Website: crate-barrel
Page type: cart
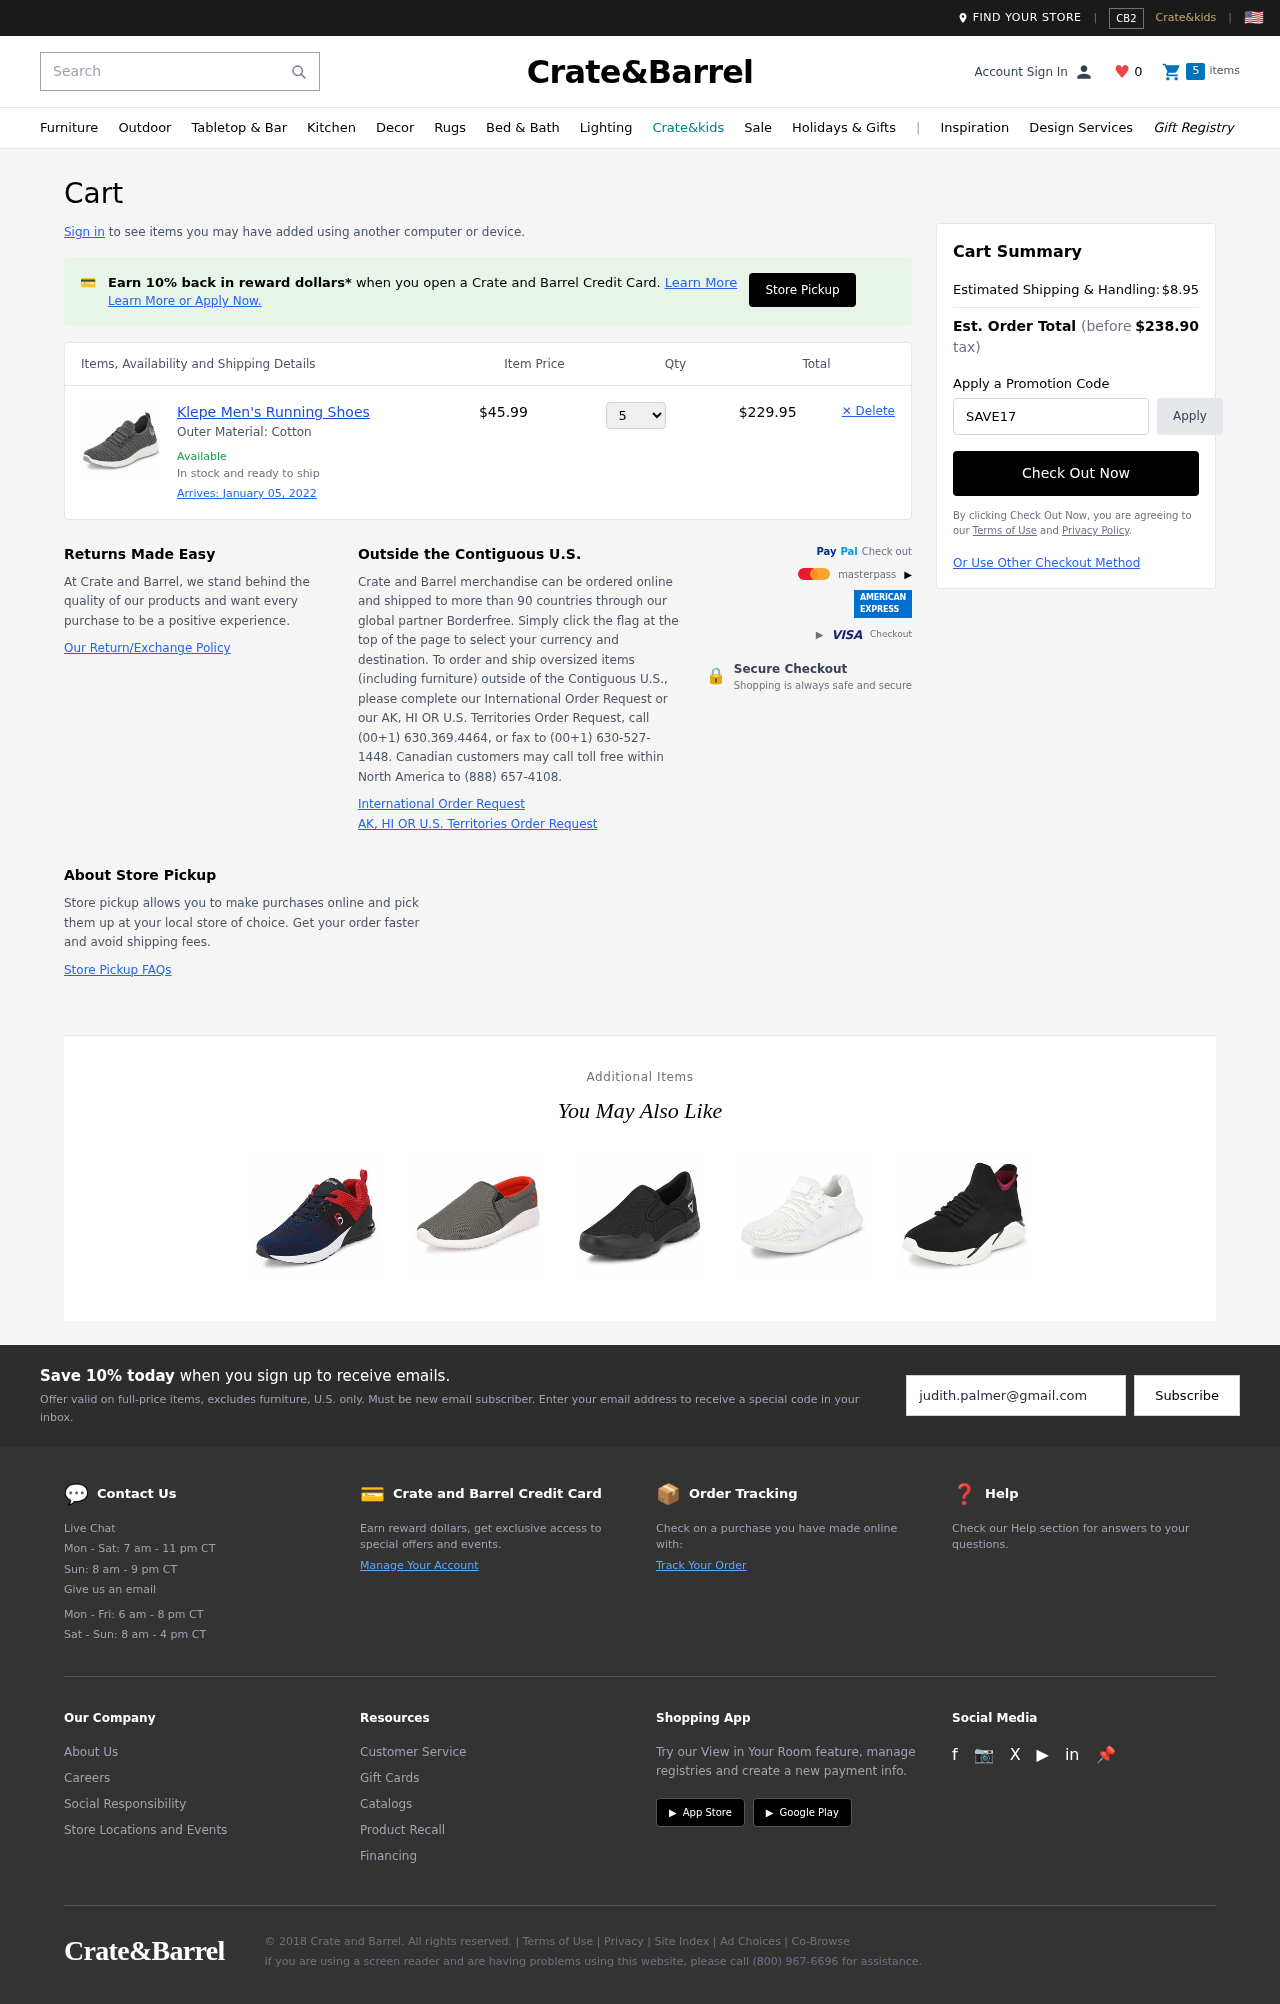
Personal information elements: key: PII_PROMO_CODE
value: SAVE17
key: PII_EMAIL
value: judith.palmer@gmail.com
Product elements: key: PRODUCT1_DESC
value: Outer Material: Cotton
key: PRODUCT1_NAME
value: Klepe Men's Running Shoes
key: PRODUCT1_PRICE
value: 45.99
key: PRODUCT1_QUANTITY
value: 5
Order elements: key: ORDER_DELIVERY_DATE
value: January 05, 2022
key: ORDER_SUBTOTAL
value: $229.95
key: ORDER_SHIPPING_COST
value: $8.95
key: ORDER_TOTAL
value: $238.90